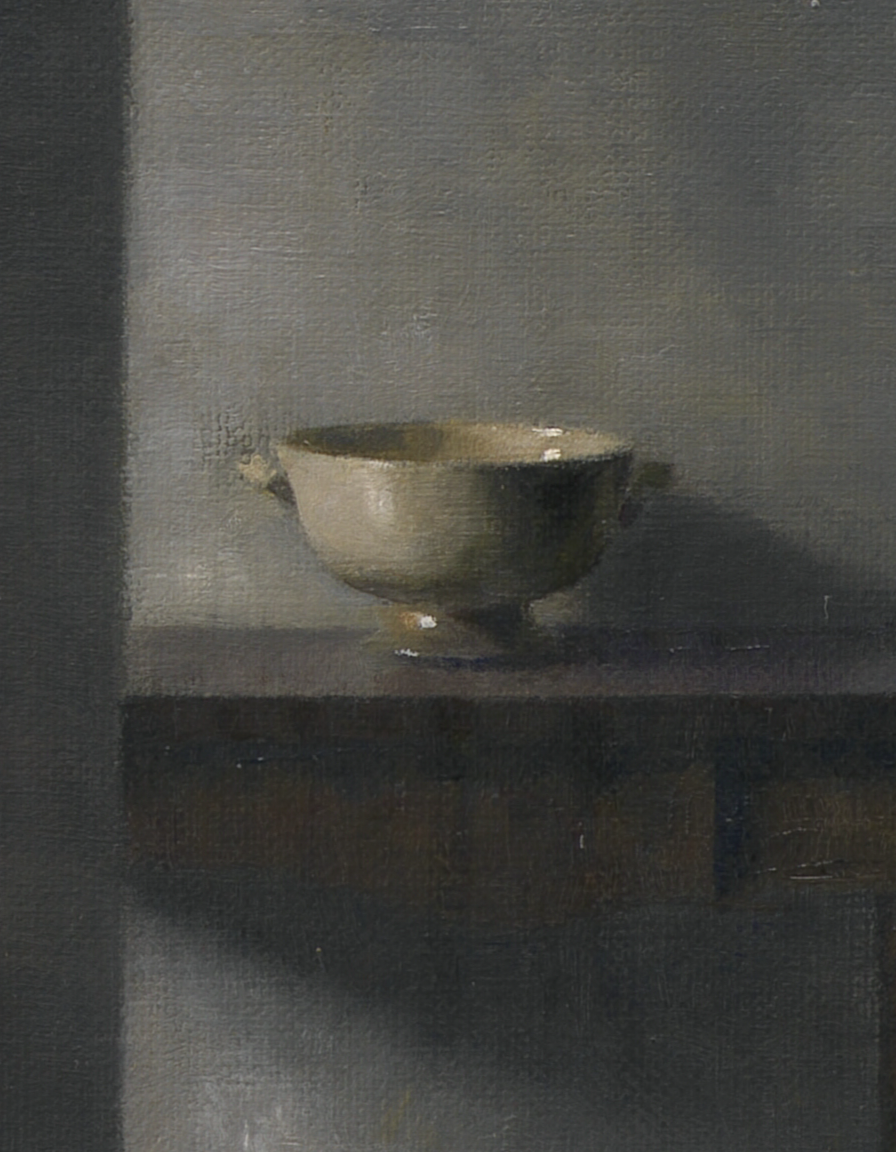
interior painting, close up, soft diffused light, white ceramic bowl on dark table, door edge left grey wall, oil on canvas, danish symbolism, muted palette